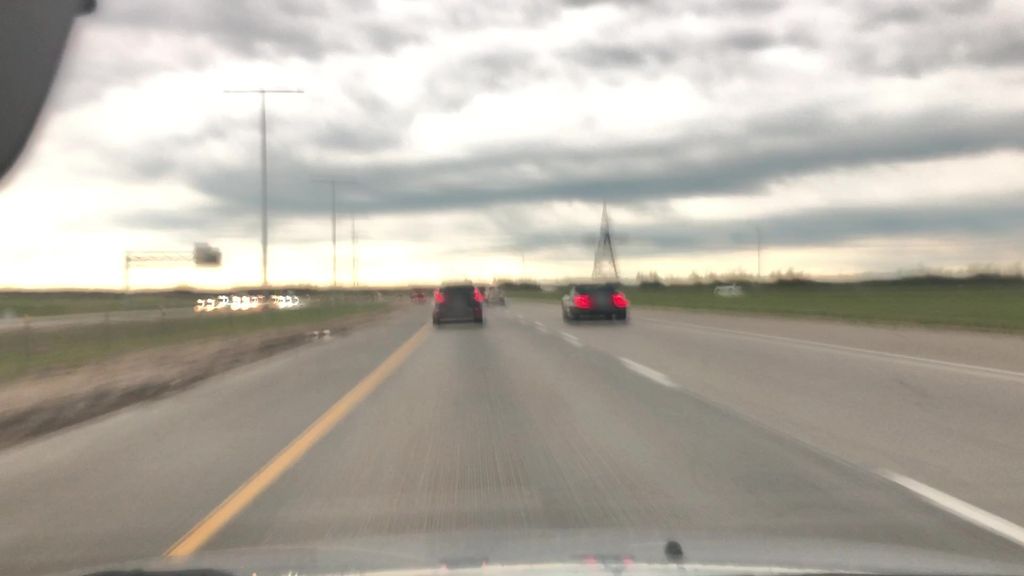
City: edmonton